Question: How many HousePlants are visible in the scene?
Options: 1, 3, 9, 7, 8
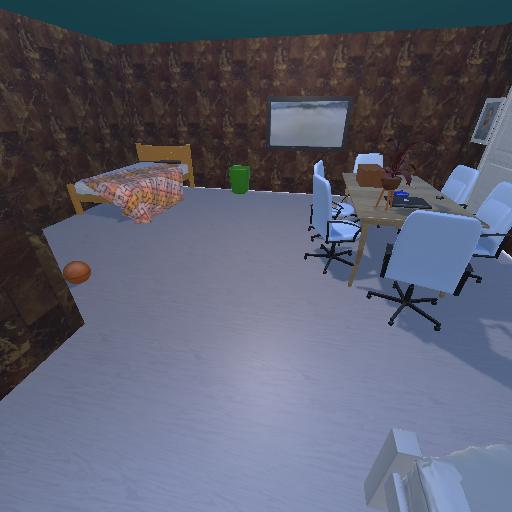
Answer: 1